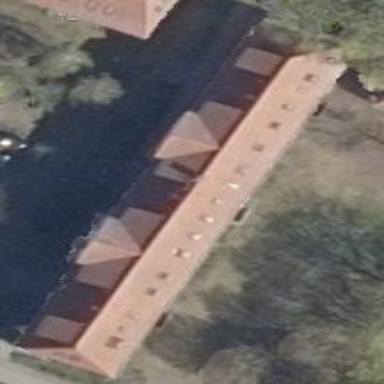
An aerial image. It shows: Hipped roof on apartment building.